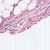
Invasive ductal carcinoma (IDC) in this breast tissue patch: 0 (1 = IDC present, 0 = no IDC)